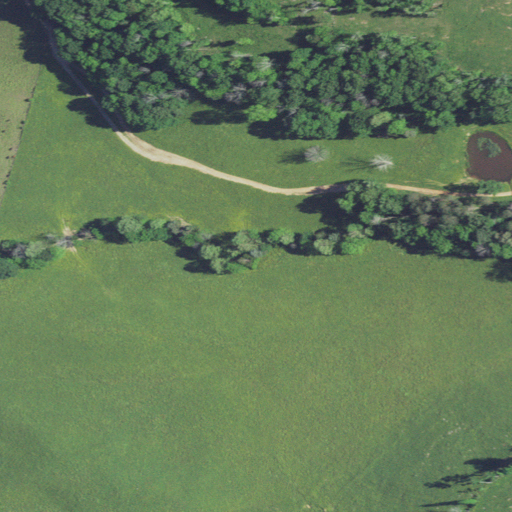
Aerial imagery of valley in Kentucky named Foster Hollow containing pasture, deciduous forest, shrub, mixed forest, and grassland